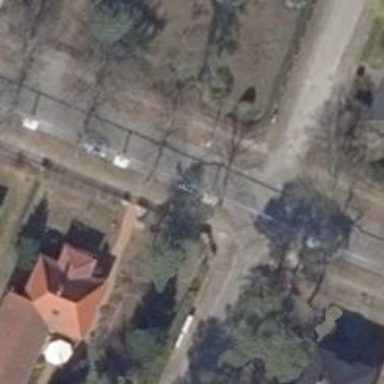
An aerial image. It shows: Residential road.